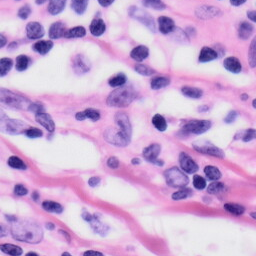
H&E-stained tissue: Skin